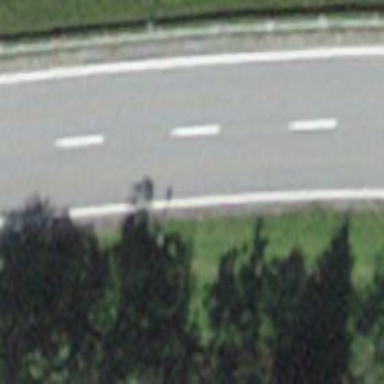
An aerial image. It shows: Asphalt road classified as primary highway.